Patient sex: F
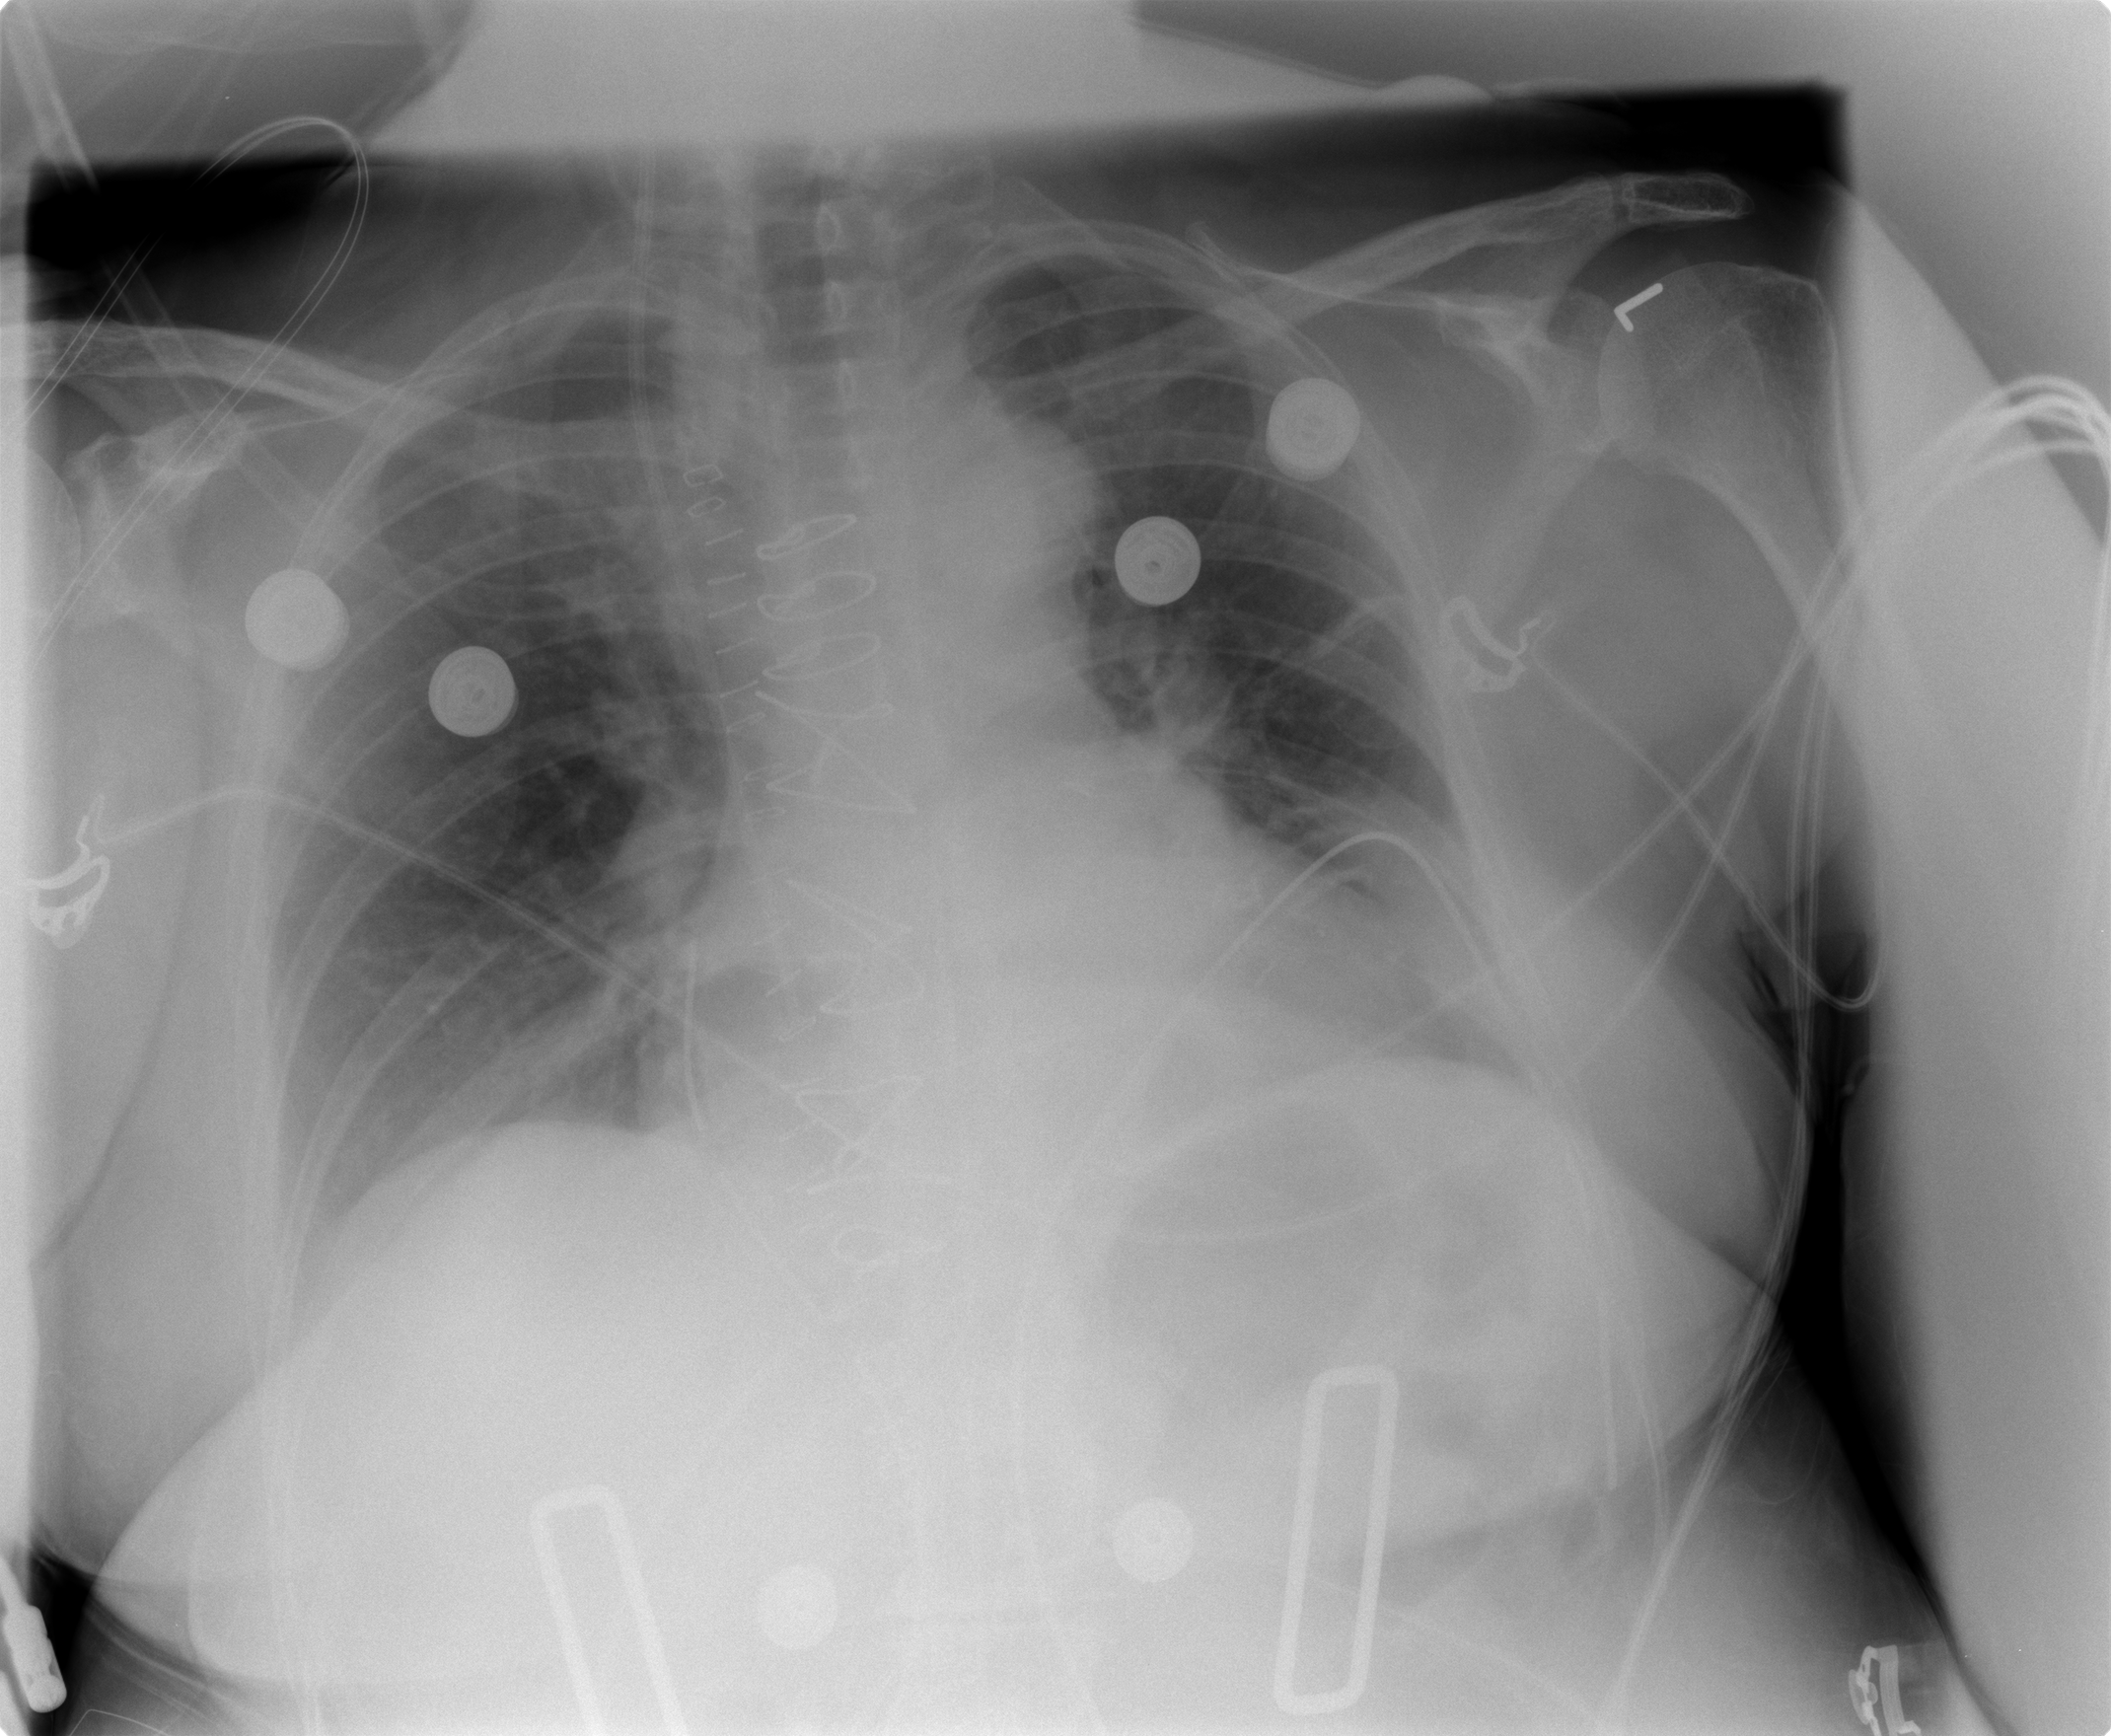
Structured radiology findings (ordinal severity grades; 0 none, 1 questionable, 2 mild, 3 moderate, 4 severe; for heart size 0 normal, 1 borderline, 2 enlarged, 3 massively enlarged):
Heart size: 0
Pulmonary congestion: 0
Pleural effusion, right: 1
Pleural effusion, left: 1
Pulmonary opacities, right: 1
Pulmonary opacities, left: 0
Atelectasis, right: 0
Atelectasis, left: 2